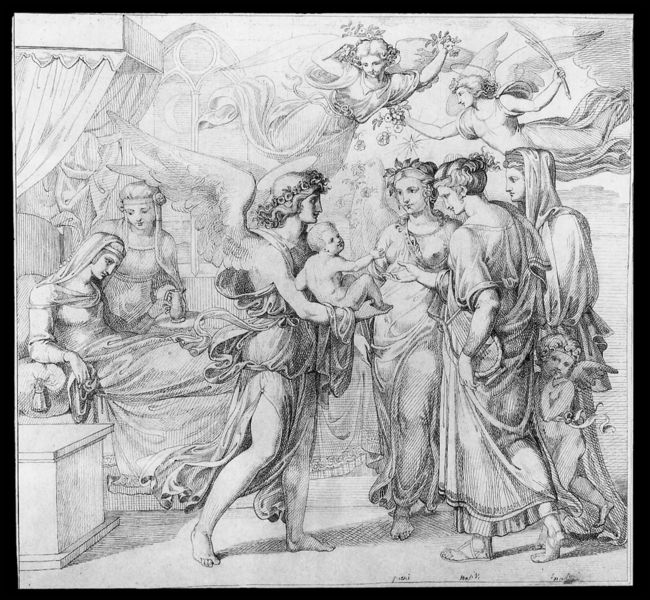
Titel: Raffaels Geburt
Künstler: Franz Riepenhausen
Institution: Hannover, Niedersächsisches Landesmuseum
Schlagwörter: feder, flügel, gruppe, mann, umhang, frauen, menschen, blumen, frau, männer, schwarz, weiss, zeichnung, schleier, gesellschaft, haube, falten, vorhang, kirche, haare, kind, fliegen, engel, krug, baby, thron, kopftuch, bett, barfuss, antike, druck, schwarzweiss, radierung, stich, fliegend, christus, jesus, toga, menschengruppe, königin, putten, maria, tunika, himmelbett, geburt, tunica, kunika